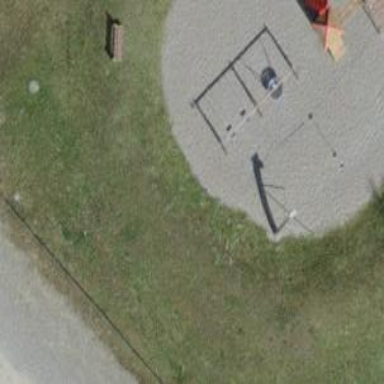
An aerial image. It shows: Playground with swings.